Chest X-ray:
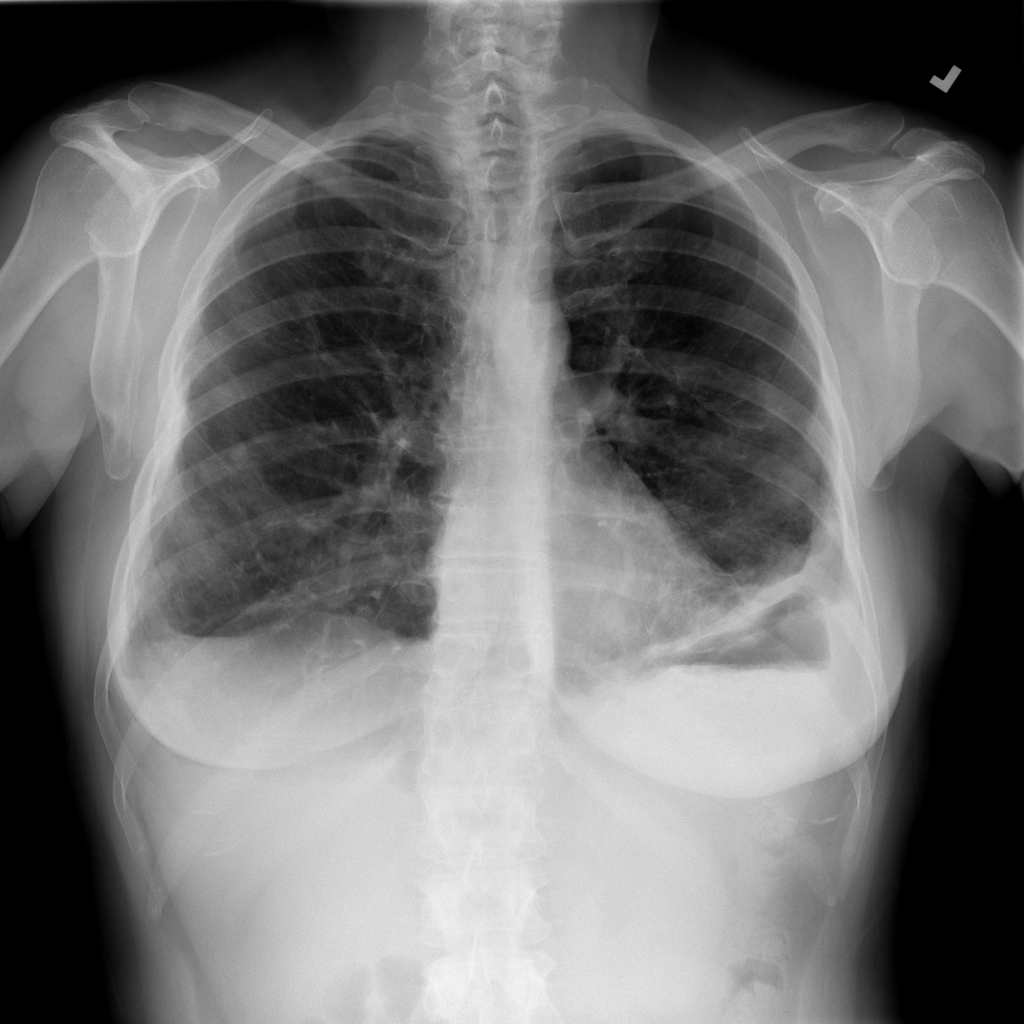
Findings: Nodule, Consolidation, Pleural Thickening, Fibrosis
No abnormal finding: no